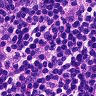
Metastatic tissue present: no